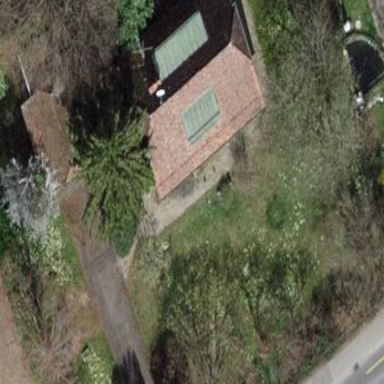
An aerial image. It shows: Garden enclosed by fence.